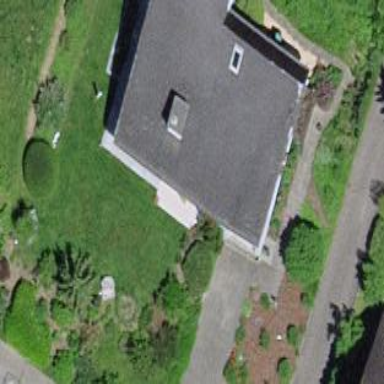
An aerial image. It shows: Detached building with saltbox roof shape.